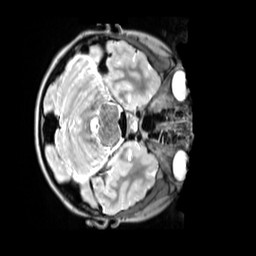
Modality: T2w
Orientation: axial
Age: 10
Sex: male
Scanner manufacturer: siemens
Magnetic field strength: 3 T
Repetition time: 3.2 s
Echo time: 0.408 s